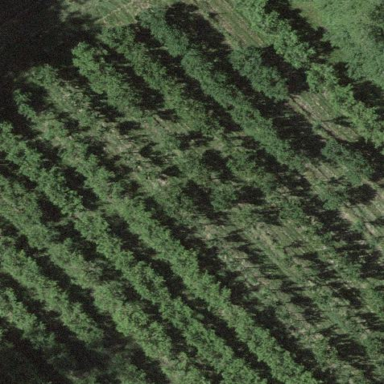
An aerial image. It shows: Orchard.